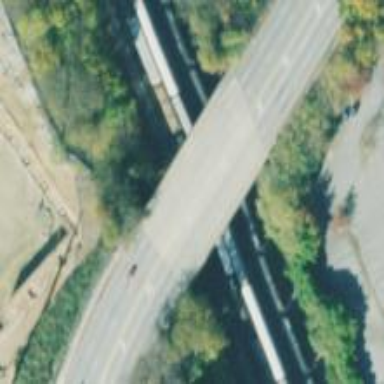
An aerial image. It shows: Man-made bridge.